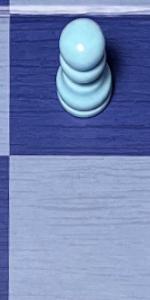
Label: Empty